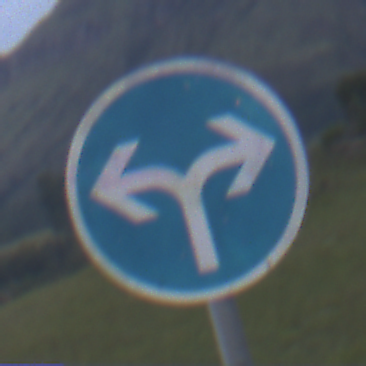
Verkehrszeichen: VorgeschriebeneFahrtrichtungRechtsOderLinks
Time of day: SunriseSunset
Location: Outdoor (Nature)
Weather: PartlyCloudy
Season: NotSpecified
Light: Natural